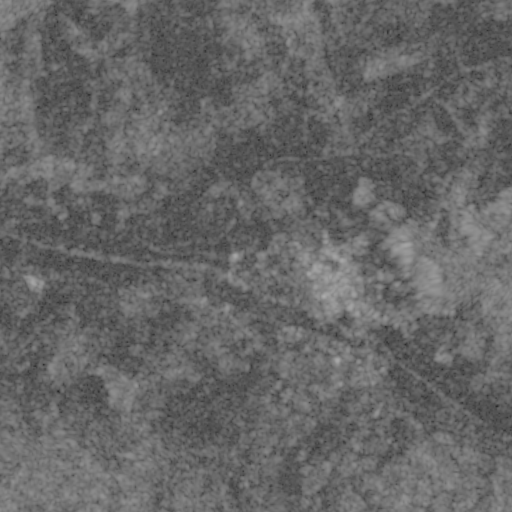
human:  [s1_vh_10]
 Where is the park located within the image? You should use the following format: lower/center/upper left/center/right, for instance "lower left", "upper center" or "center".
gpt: The park is located in the center of the image.
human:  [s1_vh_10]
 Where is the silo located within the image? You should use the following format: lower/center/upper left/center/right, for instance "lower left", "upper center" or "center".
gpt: The silo is located in the center of the image.
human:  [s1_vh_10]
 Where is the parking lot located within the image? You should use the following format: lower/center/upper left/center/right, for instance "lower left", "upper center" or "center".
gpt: There is no parking lot in the image.

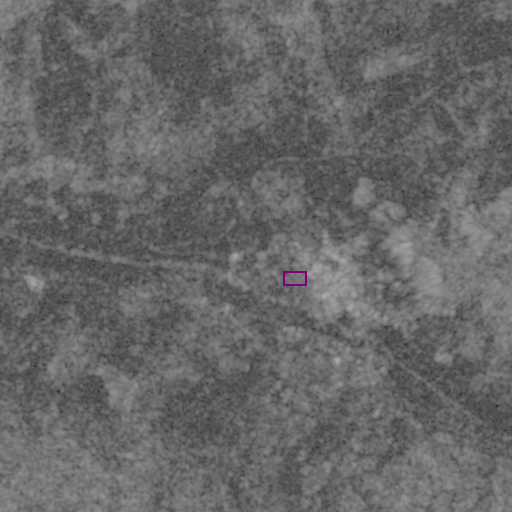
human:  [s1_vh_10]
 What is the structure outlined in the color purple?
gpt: The structure outlined in purple is a park.
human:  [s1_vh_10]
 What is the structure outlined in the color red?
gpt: There is no red outline.